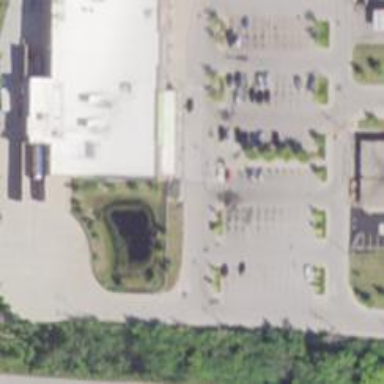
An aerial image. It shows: Retail building housing supermarket.